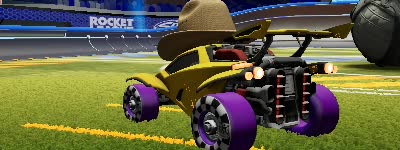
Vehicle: octane